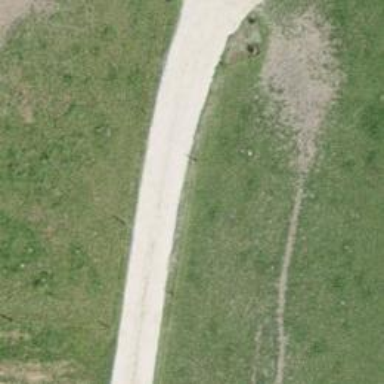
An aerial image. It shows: Unpaved unclassified road.